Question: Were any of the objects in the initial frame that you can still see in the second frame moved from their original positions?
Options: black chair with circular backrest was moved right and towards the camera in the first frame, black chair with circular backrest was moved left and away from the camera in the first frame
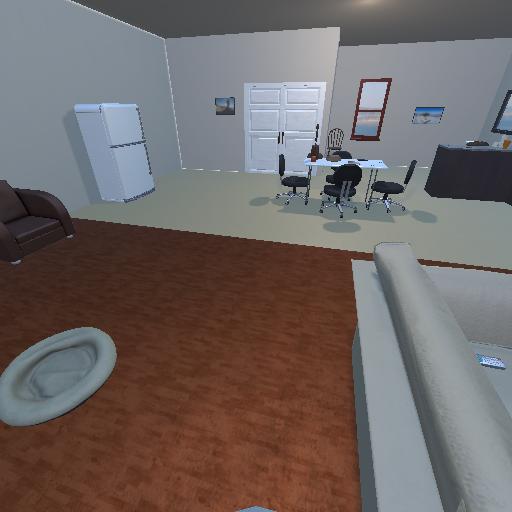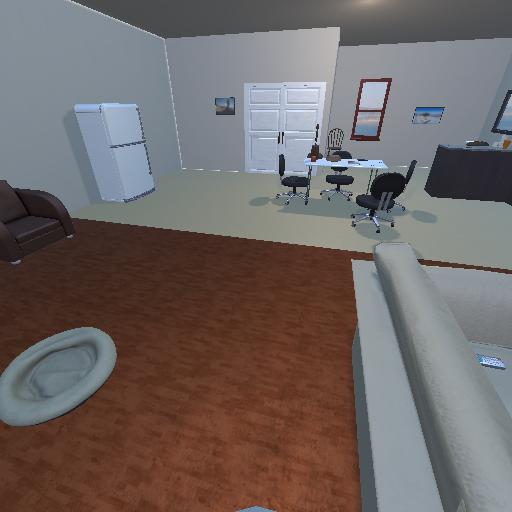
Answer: black chair with circular backrest was moved right and towards the camera in the first frame